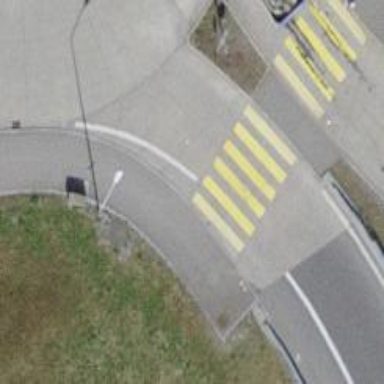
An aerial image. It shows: Kerb barrier.